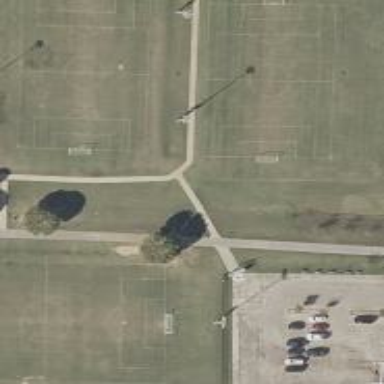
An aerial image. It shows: Soccer pitch designated for leisure and sports activities.